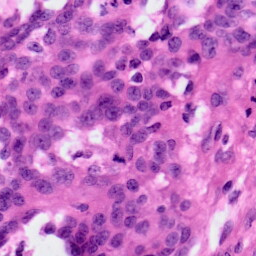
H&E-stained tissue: Ovarian